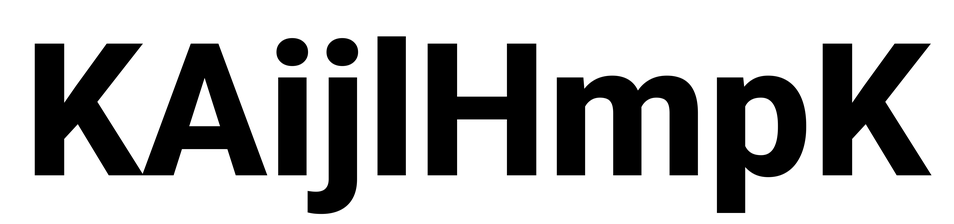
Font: Roboto_ExtraBold